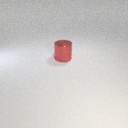
large red metal cylinder